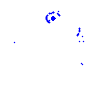
Particle: proton